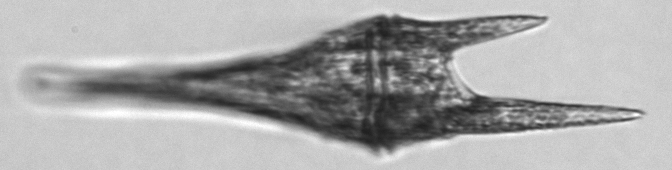
Label: Tripos_furca